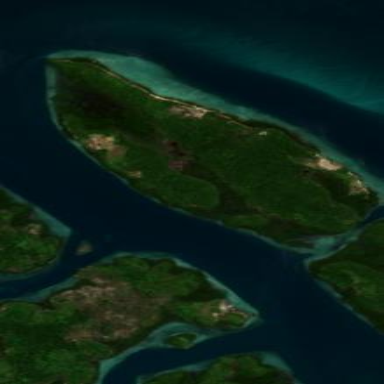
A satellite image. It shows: Island with natural coastline.